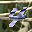
Label: 4